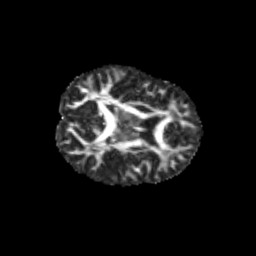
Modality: FA
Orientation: axial
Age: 11
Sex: female
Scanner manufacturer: siemens
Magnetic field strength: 3 T
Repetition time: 3.8 s
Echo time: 0.07 s